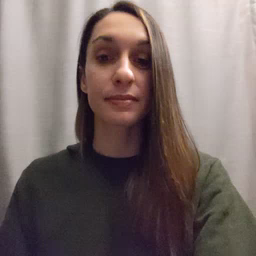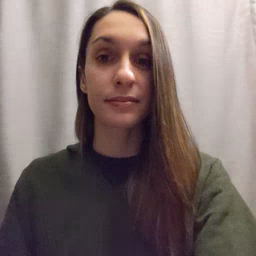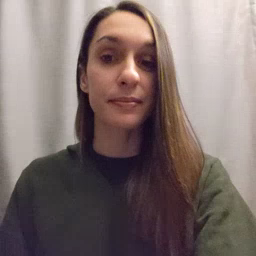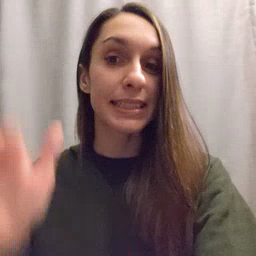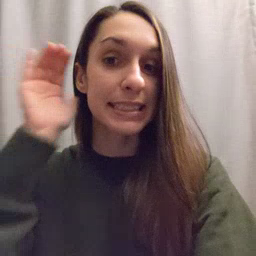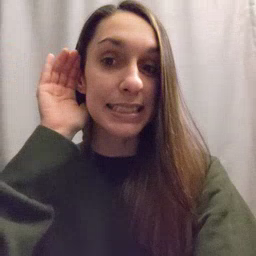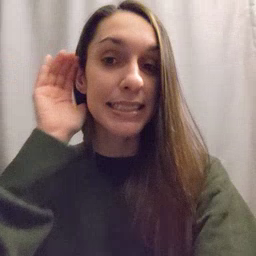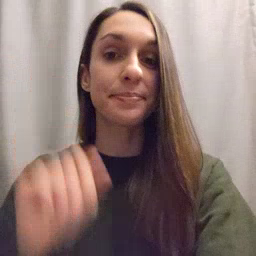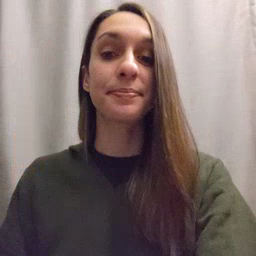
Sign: listen